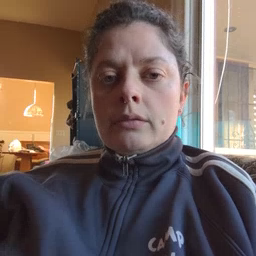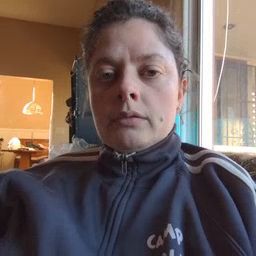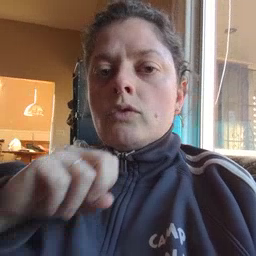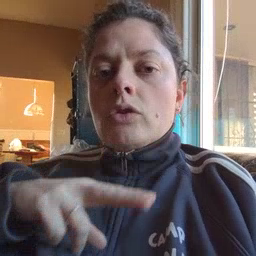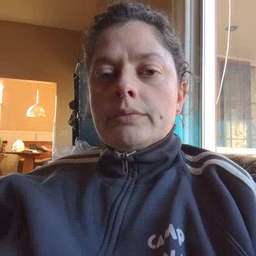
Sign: frog